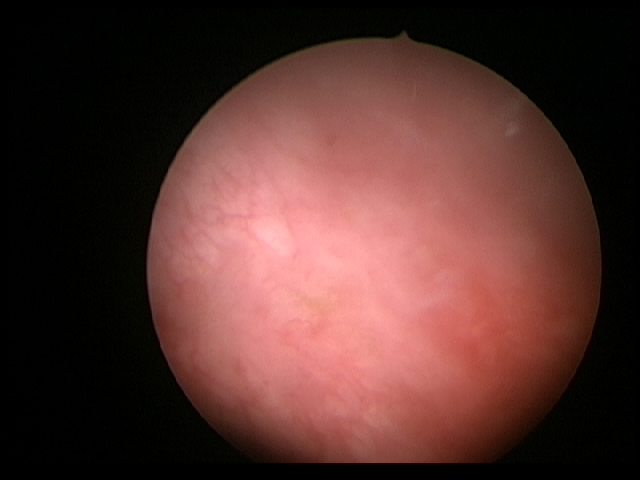
Modality: WLC
Class: Malignant
Subclass: HighGradePapillary
Lesion: L2
Stage: Ta
Morphology: Non-papillary
Bladder cancer association: Yes